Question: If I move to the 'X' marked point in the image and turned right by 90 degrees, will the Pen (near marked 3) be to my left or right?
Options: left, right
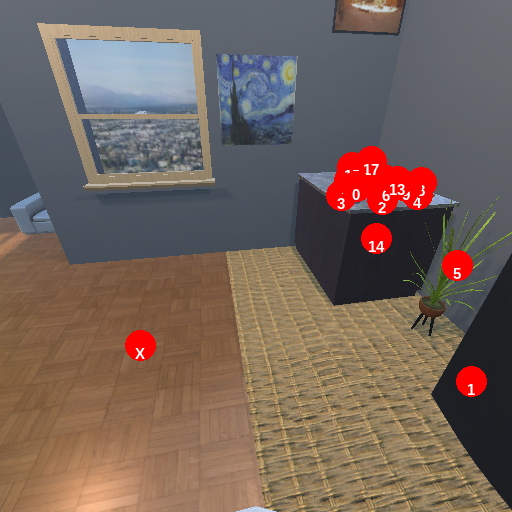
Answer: left